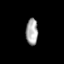
Tissue: skin
Cell type: Epithelial cells
Senescence score: 0.2868
Nuclear area (px): 313
Mean DAPI intensity: 167.294